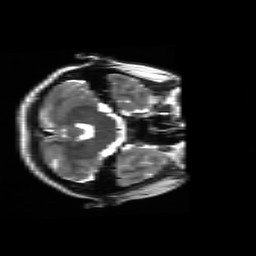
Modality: T2w
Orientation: axial
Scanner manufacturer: ge
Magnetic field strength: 3 T
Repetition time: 11 s
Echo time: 0.1014 s